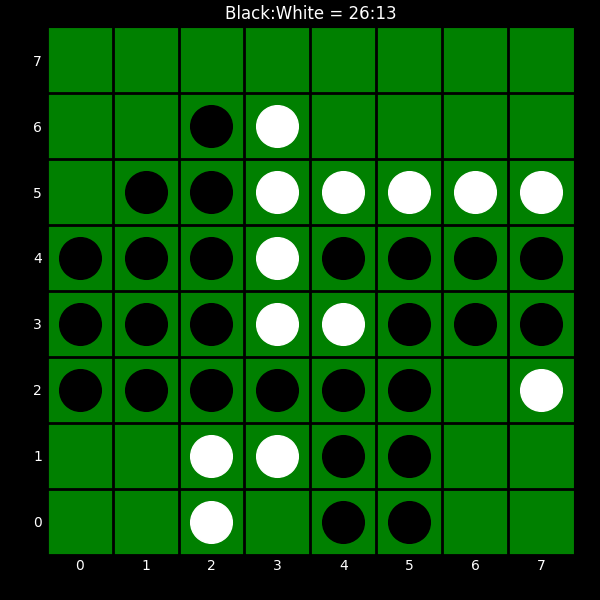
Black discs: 26
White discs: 13